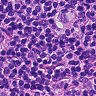
Metastatic tissue present: yes